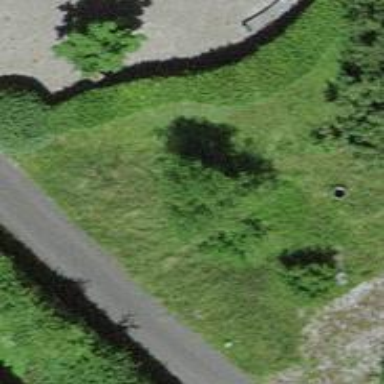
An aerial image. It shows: Shrub in its natural environment.